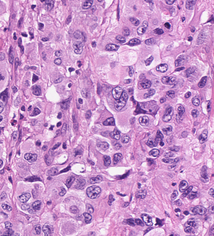
Tumor epithelial tissue: yes
Tumor-associated stroma tissue: no
Normal tissue: no